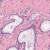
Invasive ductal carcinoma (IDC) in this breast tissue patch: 0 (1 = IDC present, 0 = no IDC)